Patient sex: M
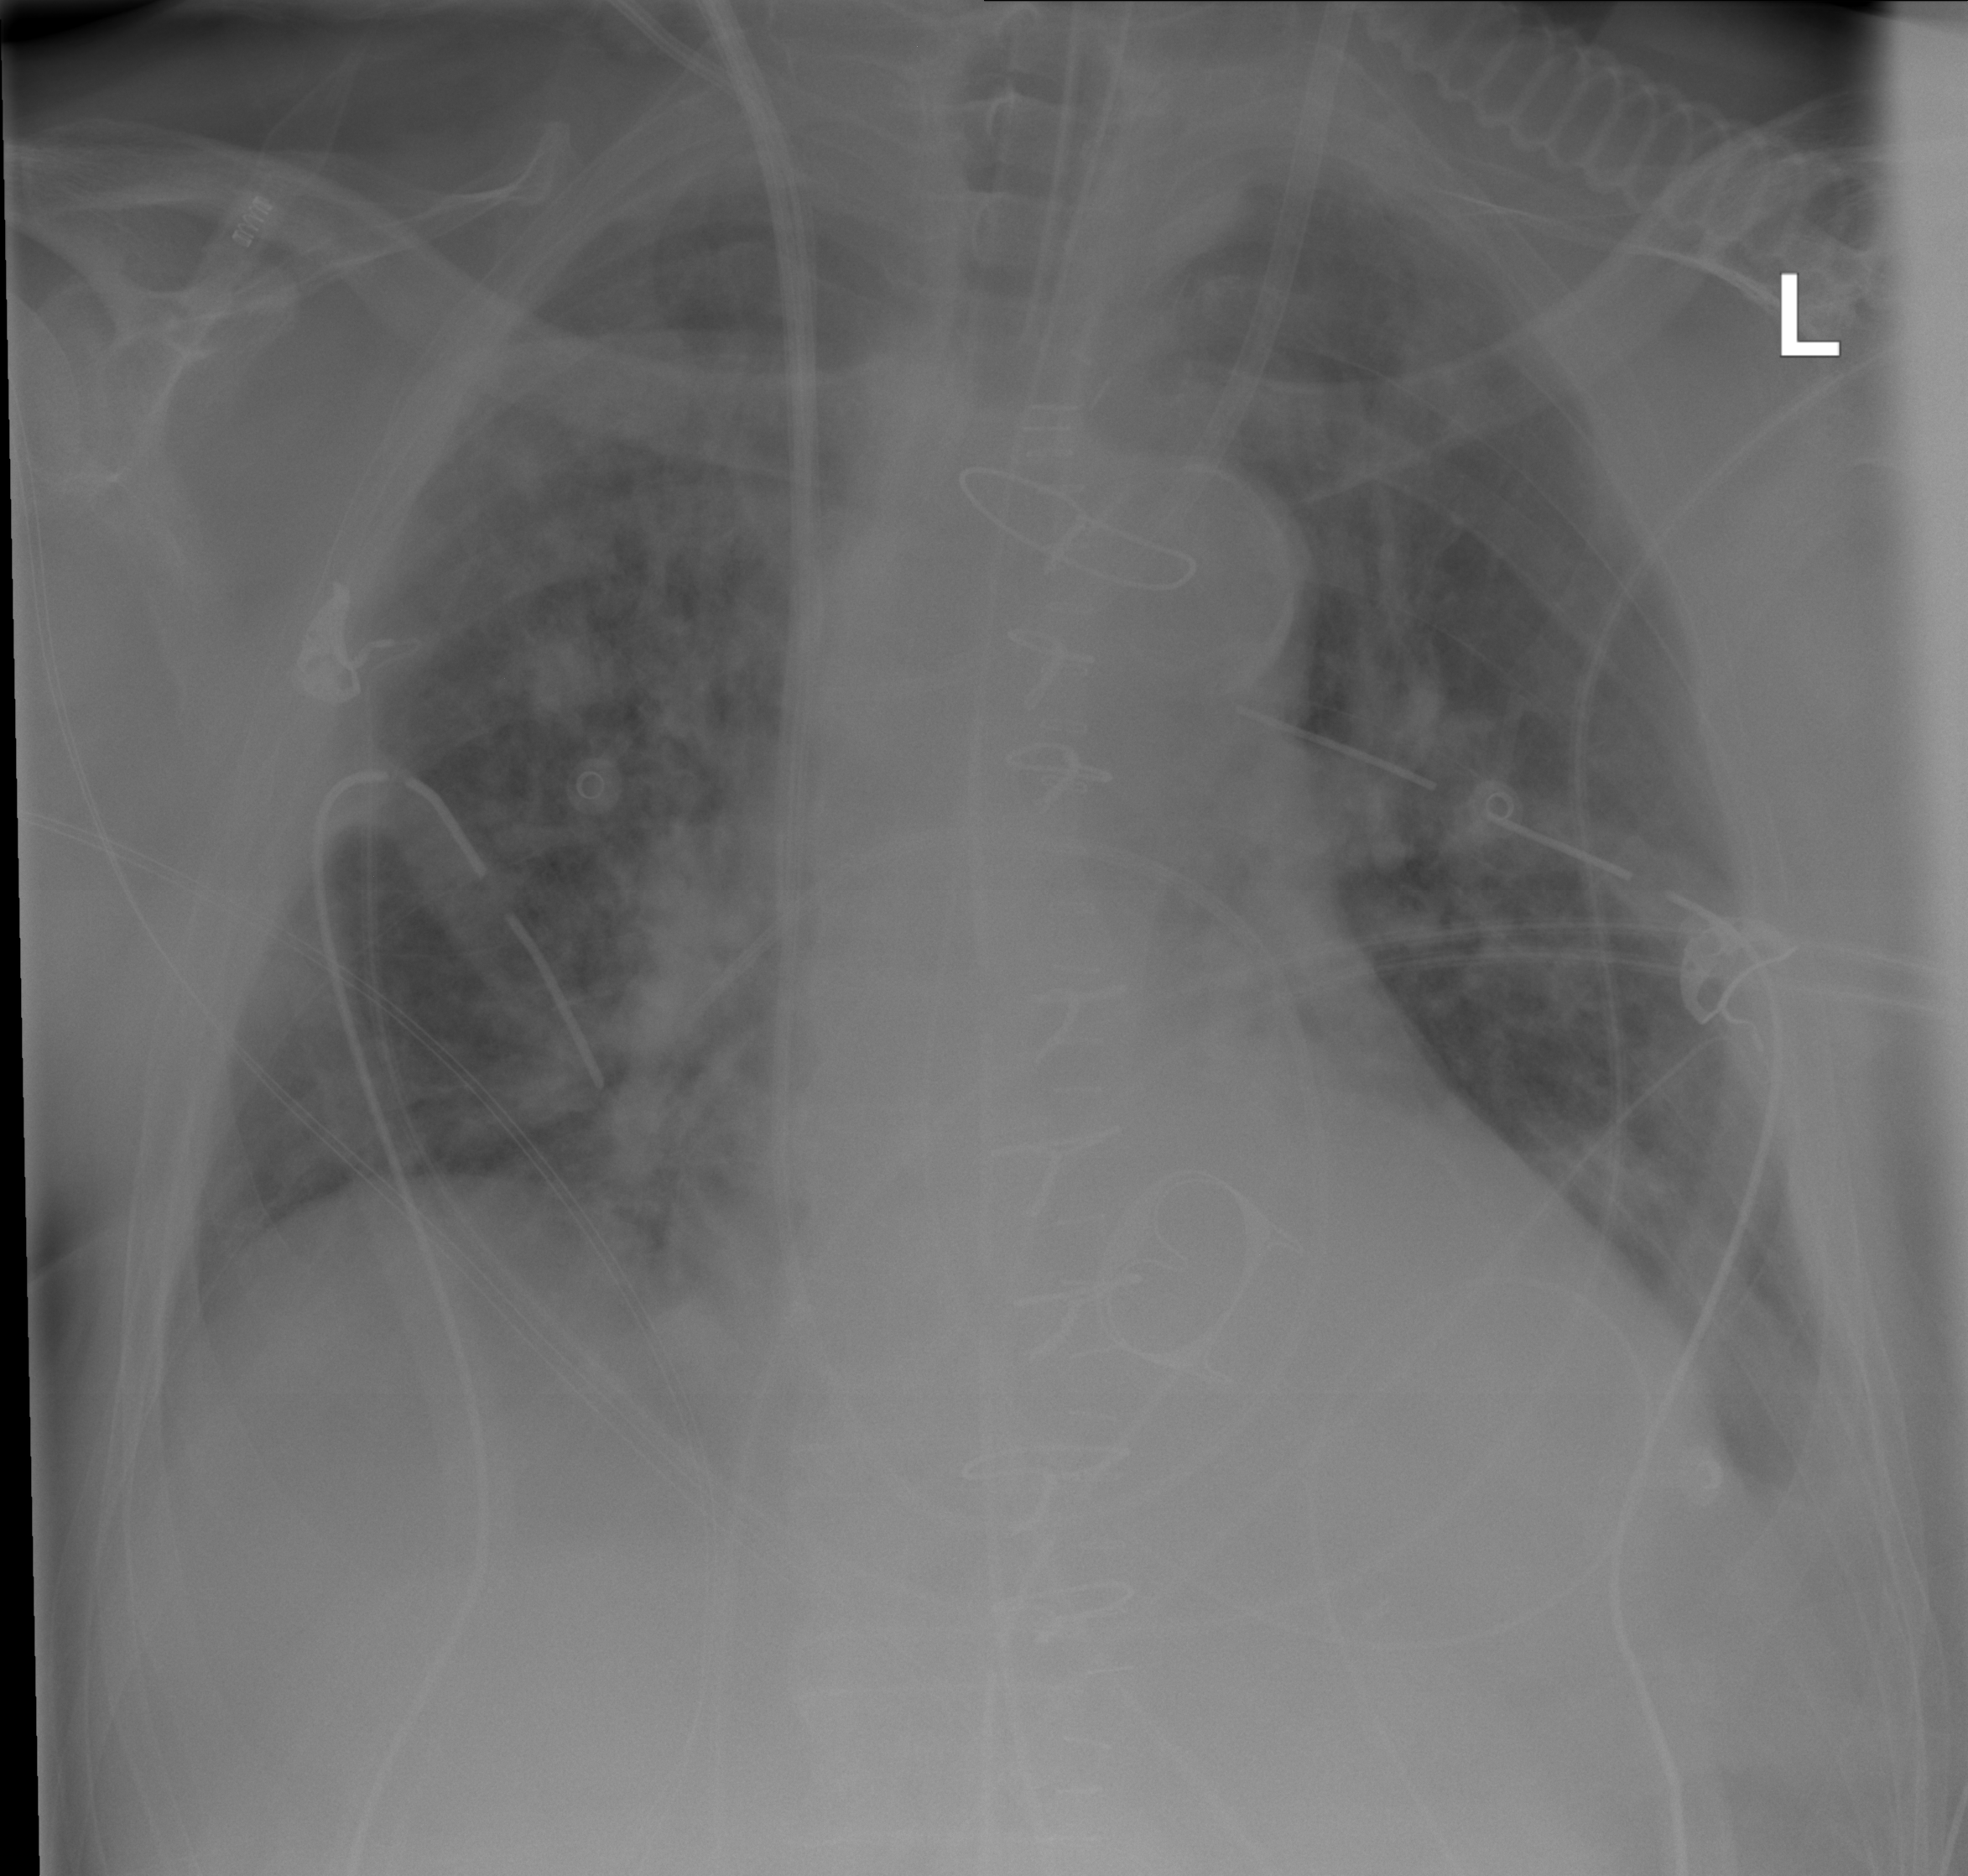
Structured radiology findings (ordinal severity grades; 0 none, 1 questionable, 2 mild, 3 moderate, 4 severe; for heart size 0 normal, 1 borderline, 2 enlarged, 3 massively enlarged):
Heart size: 0
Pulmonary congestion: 2
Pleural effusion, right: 0
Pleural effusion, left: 2
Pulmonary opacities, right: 3
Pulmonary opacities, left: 1
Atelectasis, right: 0
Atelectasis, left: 2